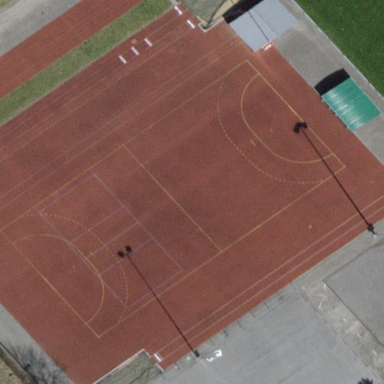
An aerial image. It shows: Multi-sport pitch on leisure land.